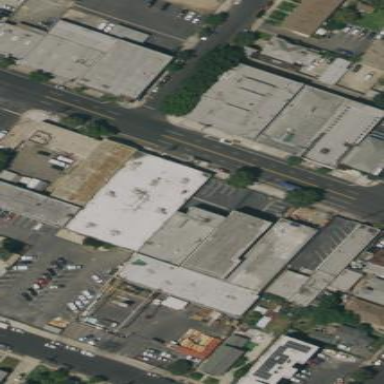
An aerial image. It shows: Industrial building.